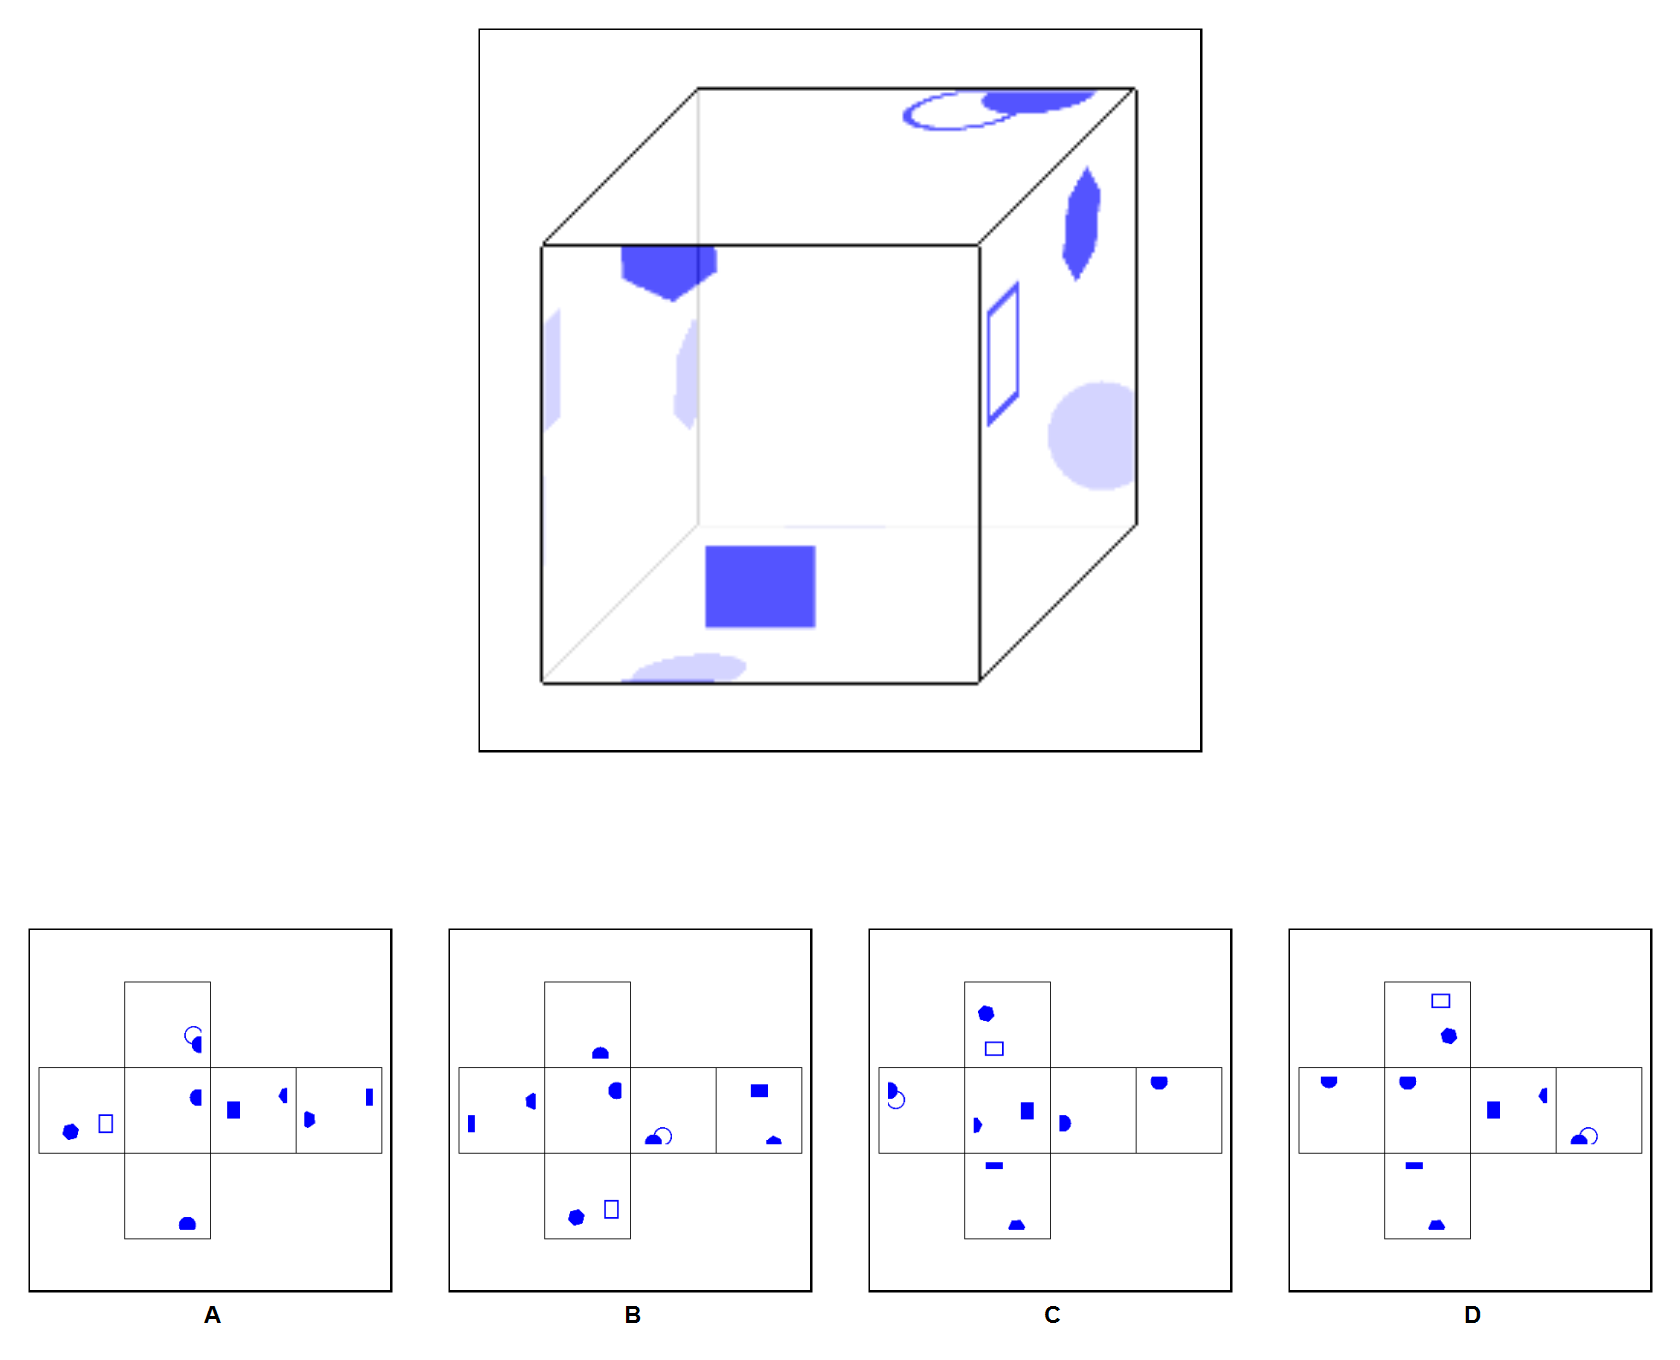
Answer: C